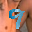
Label: 9